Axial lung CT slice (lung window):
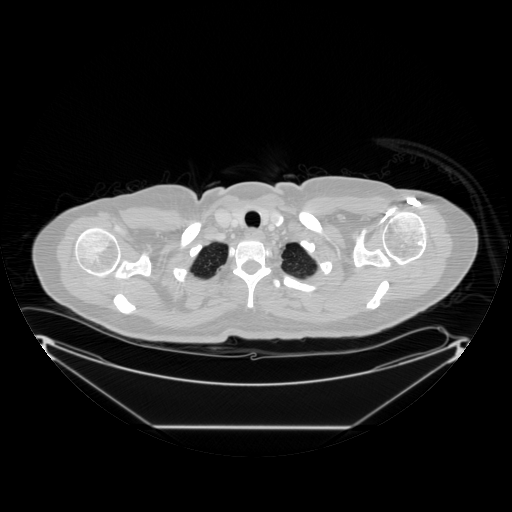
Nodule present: no